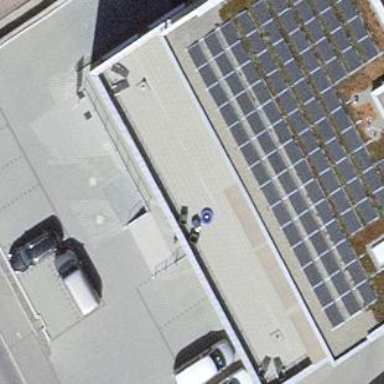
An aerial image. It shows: Small solar photovoltaic panel generator on the roof of building.